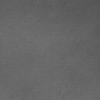
Label: dusty